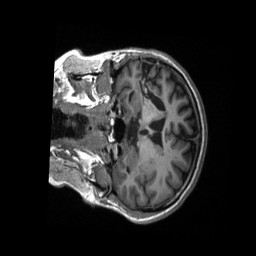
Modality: T1w
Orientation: coronal
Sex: male
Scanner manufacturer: siemens
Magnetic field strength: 3 T
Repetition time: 2.3 s
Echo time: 0.00226 s